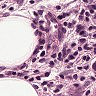
Metastatic tissue present: yes